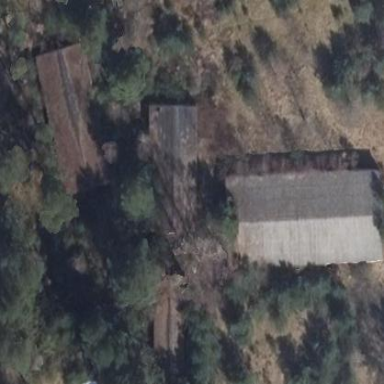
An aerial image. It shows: Ruins of building.